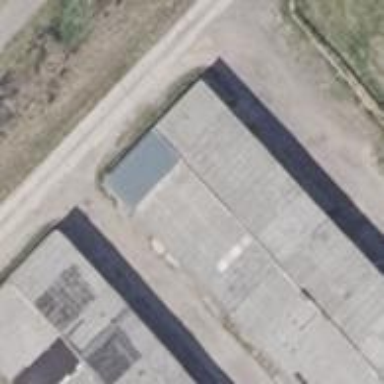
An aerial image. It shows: Group of garages.